Question: I need to equalize spaces between four buttons. Is there any way this could be done? The problem is that first and last buttons needs to be near the edge, and the remaining space should be equally divided for remaining two buttons and three spaces.

layout/main.xml:
'''
<LinearLayout
android:id="@+id/setupButtons"
android:layout_width="fill_parent"
android:layout_height="wrap_content"
android:orientation="horizontal" >
<LinearLayout
android:layout_width="wrap_content"
android:layout_height="wrap_content" >
<Button
android:id="@+id/setupButtonA1"
android:layout_width="wrap_content"
android:layout_height="wrap_content"
android:background="@drawable/button_arrow_up"
android:enabled="true" />
</LinearLayout>
<LinearLayout
android:layout_width="wrap_content"
android:layout_height="wrap_content"
android:layout_weight="1">
<Button
android:id="@+id/setupButtonA2"
android:layout_width="wrap_content"
android:layout_height="wrap_content"
android:background="@drawable/button_arrow_down"
android:layout_weight="0.5"
android:enabled="true" />
<Button
android:id="@+id/setupButtonB1"
android:layout_width="wrap_content"
android:layout_height="wrap_content"
android:background="@drawable/button_arrow_up"
android:layout_weight="0.5"
android:enabled="false" />
</LinearLayout>
<LinearLayout
android:layout_width="wrap_content"
android:layout_height="wrap_content" >
<Button
android:id="@+id/setupButtonB2"
android:layout_width="wrap_content"
android:layout_height="wrap_content"
android:background="@drawable/button_arrow_down"
android:enabled="false" />
</LinearLayout>
</LinearLayout>
'''
---
Thank you for all of your answers, the correct was:
'''
<LinearLayout
android:id="@+id/setupButtons"
android:layout_width="fill_parent"
android:layout_height="wrap_content"
android:orientation="horizontal" >
<Button
android:id="@+id/setupButtonA1"
android:layout_width="wrap_content"
android:layout_height="wrap_content"
android:background="@drawable/button_arrow_up"
android:enabled="true" />
<View
android:layout_width="0dp"
android:layout_height="match_parent"
android:layout_weight="1" />
<Button
android:id="@+id/setupButtonA2"
android:layout_width="wrap_content"
android:layout_height="wrap_content"
android:background="@drawable/button_arrow_down"
android:enabled="true" />
<View
android:layout_width="0dp"
android:layout_height="match_parent"
android:layout_weight="1" />
<Button
android:id="@+id/setupButtonB1"
android:layout_width="wrap_content"
android:layout_height="wrap_content"
android:background="@drawable/button_arrow_up"
android:enabled="false" />
<View
android:layout_width="0dp"
android:layout_height="match_parent"
android:layout_weight="1" />
<Button
android:id="@+id/setupButtonB2"
android:layout_width="wrap_content"
android:layout_height="wrap_content"
android:background="@drawable/button_arrow_down"
android:enabled="false" />
</LinearLayout>
'''
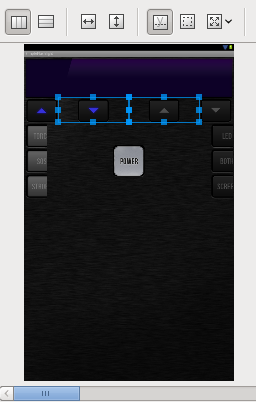
Answer: you can use below code in which i have inserted blank views with weight 1 set in all the controls in linearlayout.
'''
<LinearLayout
android:id="@+id/linearLayout1"
android:layout_width="fill_parent"
android:layout_height="fill_parent"
android:orientation="horizontal" >
<Button
android:id="@+id/button1"
android:layout_width="fill_parent"
android:layout_height="wrap_content"
android:text="Button" android:layout_weight="1"/>
<View
android:id="@+id/v2"
android:layout_width="fill_parent"
android:layout_height="wrap_content"
android:layout_weight="1"/>
<Button
android:id="@+id/button1"
android:layout_width="fill_parent"
android:layout_height="wrap_content"
android:text="Button" android:layout_weight="1"/>
<View
android:id="@+id/v2"
android:layout_width="fill_parent"
android:layout_height="wrap_content"
android:layout_weight="1"/>
<Button
android:id="@+id/button2"
android:layout_width="fill_parent"
android:layout_height="wrap_content"
android:text="Button" android:layout_weight="1"/>
<View
android:id="@+id/v2"
android:layout_width="fill_parent"
android:layout_height="wrap_content"
android:layout_weight="1"/>
<Button
android:id="@+id/button1"
android:layout_width="fill_parent"
android:layout_height="wrap_content"
android:text="Button" android:layout_weight="1"/>
</LinearLayout>
'''